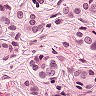
Metastatic tissue present: yes